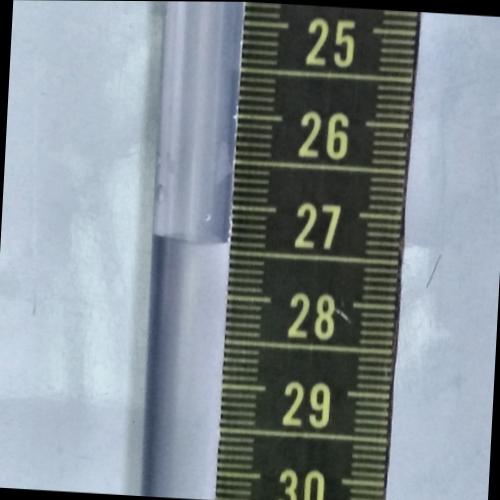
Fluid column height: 27.4 cm